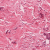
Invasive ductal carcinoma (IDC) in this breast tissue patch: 1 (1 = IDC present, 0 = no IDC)